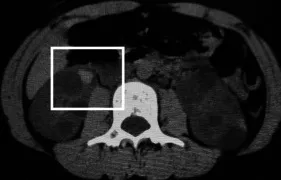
Abdominal computed tomography (CT) images and family tree. (A) Simple CT image of the abdomen: Intracystic hemorrhage in the right kidney. Enlarged view of the square in. Arrows indicate intracystic hemorrhage.
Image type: radiology (ct)